Interaction volume radius: 10 \u00c5
Interaction volume height: 10 \u00c5
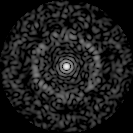
Disorder parameter: 0.8703